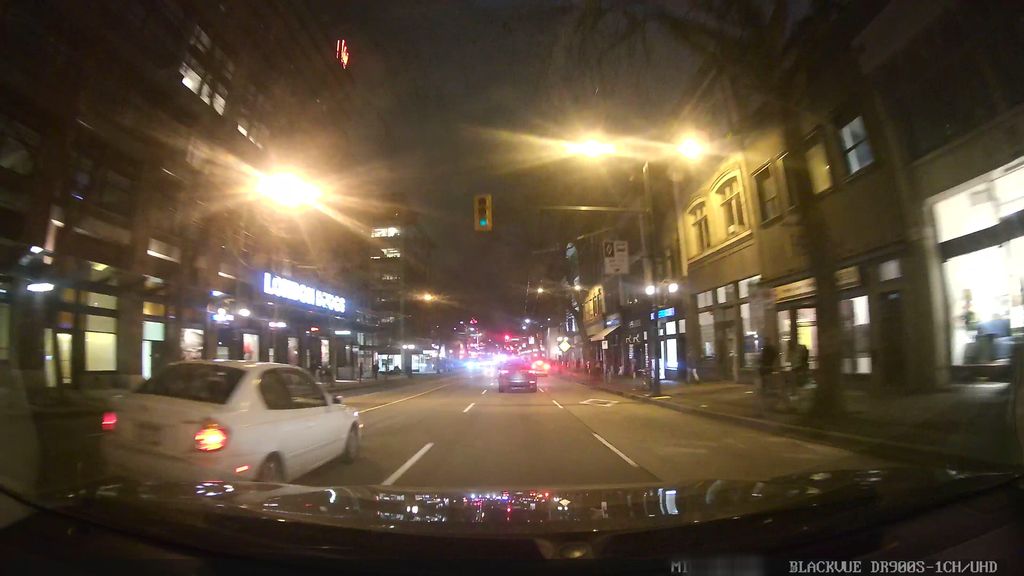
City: vancouver